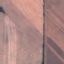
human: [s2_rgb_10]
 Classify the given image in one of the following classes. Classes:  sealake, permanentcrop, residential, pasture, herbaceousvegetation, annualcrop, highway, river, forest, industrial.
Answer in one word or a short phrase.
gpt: AnnualCrop